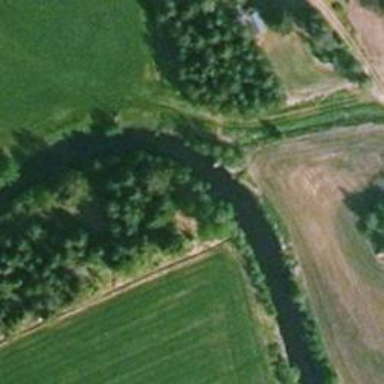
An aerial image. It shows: Beautiful river scene.